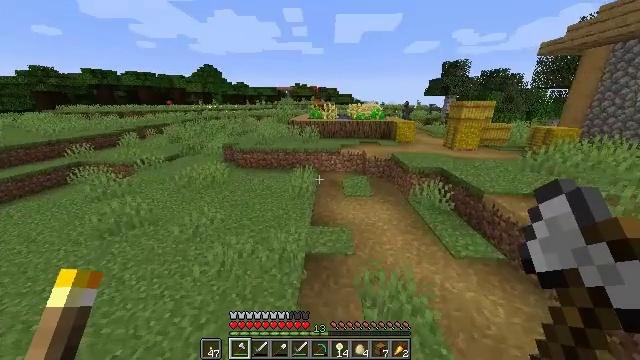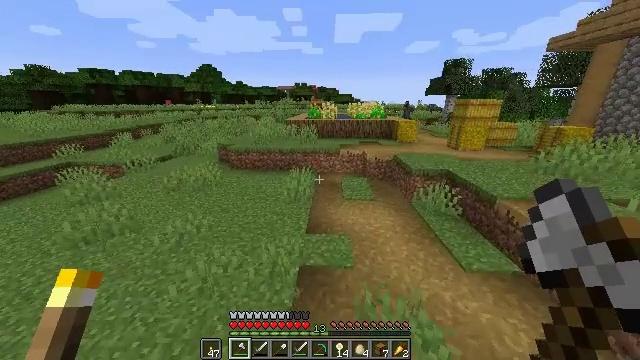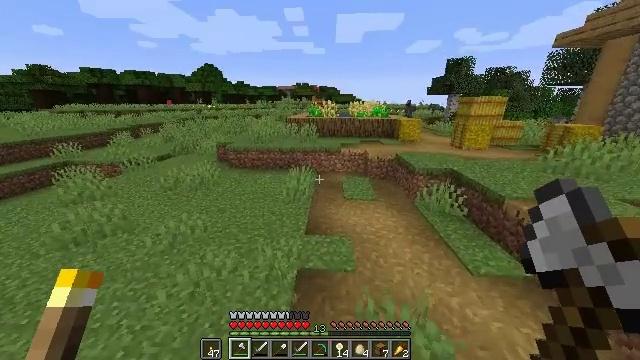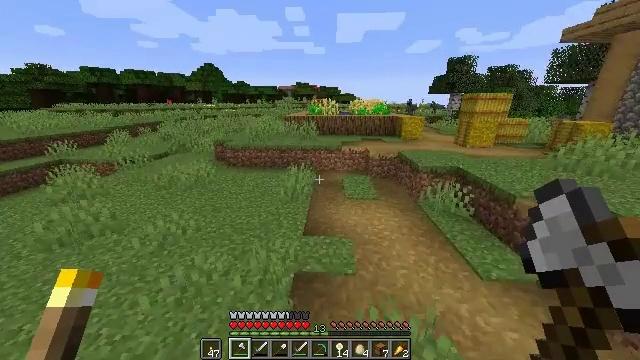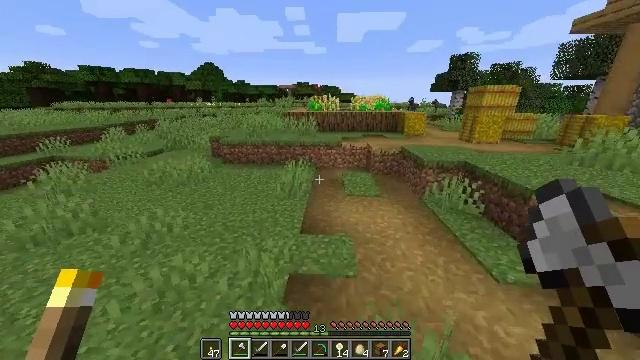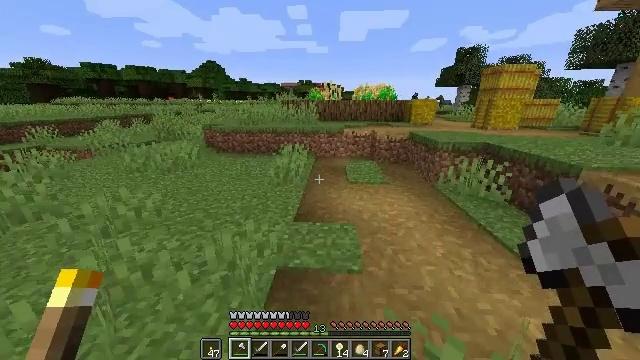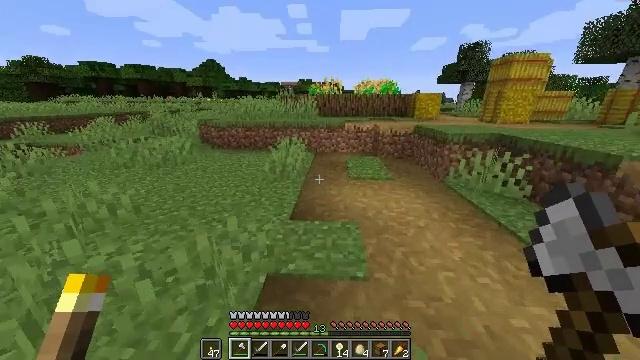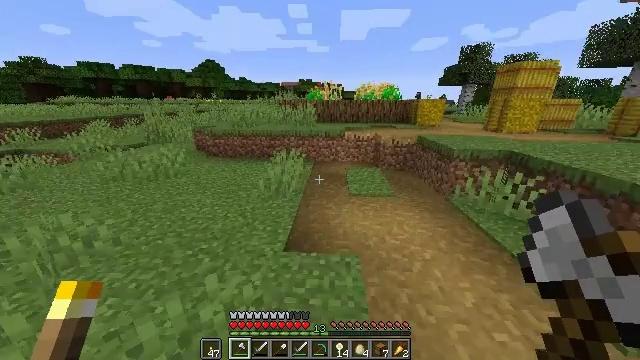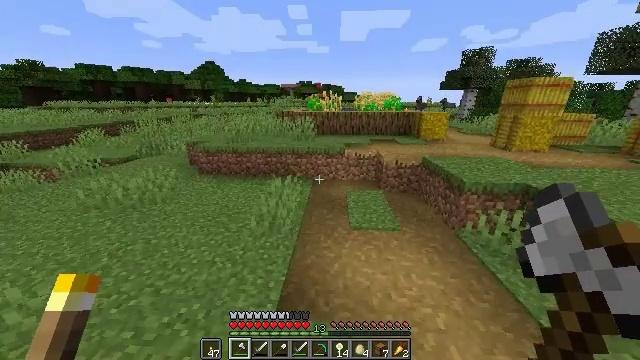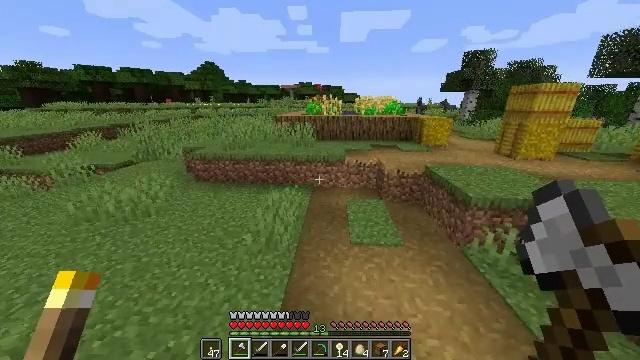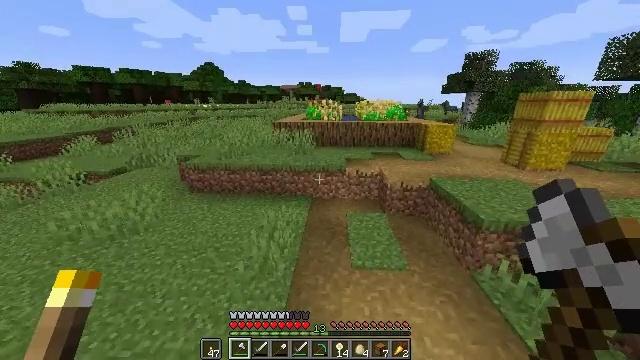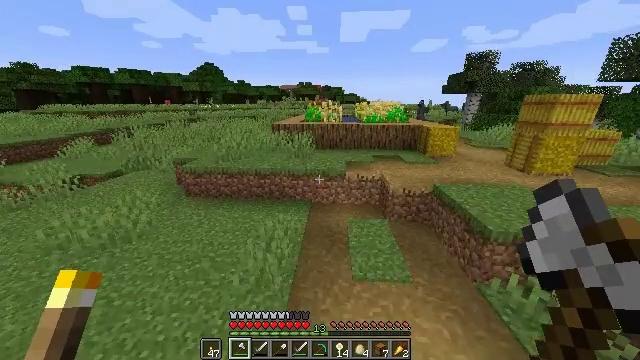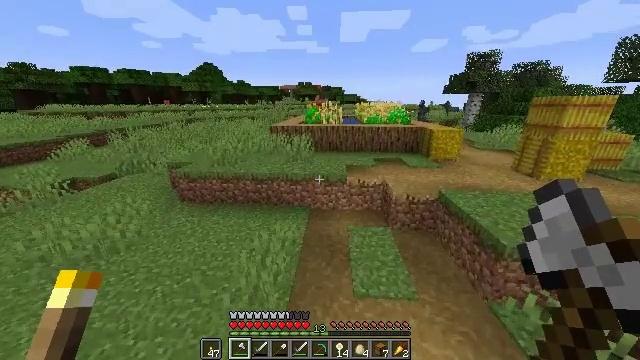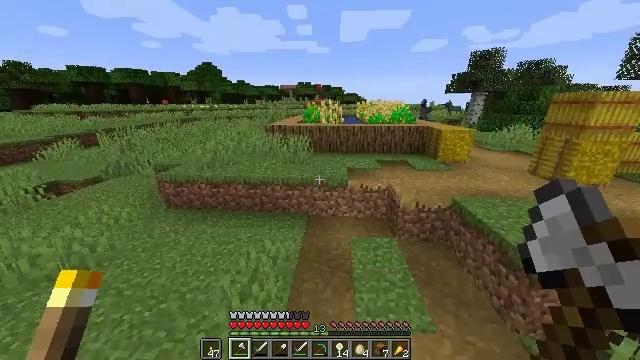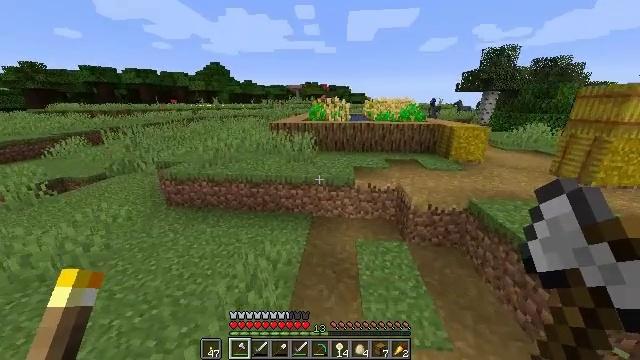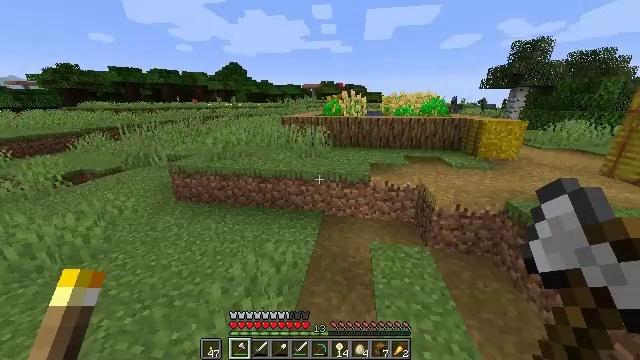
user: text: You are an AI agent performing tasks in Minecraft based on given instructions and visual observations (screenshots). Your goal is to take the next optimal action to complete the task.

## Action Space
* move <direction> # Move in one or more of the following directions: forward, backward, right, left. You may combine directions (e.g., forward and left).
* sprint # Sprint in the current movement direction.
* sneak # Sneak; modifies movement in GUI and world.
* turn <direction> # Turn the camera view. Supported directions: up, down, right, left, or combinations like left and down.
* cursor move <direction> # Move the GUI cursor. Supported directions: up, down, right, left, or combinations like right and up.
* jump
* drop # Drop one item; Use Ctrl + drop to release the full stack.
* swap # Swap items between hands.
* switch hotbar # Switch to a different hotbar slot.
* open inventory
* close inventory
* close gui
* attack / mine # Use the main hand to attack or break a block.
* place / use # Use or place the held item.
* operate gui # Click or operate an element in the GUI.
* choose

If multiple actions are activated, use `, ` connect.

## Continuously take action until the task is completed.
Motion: motion action
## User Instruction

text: Retrieve carrots by attacking the plant.
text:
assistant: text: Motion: move forward, jump
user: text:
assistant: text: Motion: move forward, jump
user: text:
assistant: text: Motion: move forward, jump
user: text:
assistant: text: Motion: move forward, jump
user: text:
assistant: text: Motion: move forward, jump
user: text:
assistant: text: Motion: move forward, jump
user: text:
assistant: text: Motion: move forward, sprint, jump
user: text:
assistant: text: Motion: move forward, sprint, jump
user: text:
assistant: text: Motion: move forward, sprint, jump
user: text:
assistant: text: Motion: move forward, sprint, jump
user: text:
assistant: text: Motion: move forward, jump
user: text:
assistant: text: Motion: move forward, jump
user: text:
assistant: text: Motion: move forward, jump
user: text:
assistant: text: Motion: move forward, turn left, jump
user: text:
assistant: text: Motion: move forward, turn left, jump
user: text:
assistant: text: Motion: move forward, turn left and down, jump
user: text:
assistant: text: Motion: move forward, turn left, jump
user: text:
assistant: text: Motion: move forward, jump
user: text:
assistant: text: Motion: move forward, jump
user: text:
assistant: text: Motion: move forward, sprint, jump
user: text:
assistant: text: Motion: move forward, sprint, jump
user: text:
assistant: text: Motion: move forward, sprint, jump
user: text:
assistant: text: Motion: move forward, sprint, jump
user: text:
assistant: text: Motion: move forward, jump
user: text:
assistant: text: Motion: move forward, jump
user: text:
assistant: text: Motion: move forward, jump
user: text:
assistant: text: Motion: move forward, jump
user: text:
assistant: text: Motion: move forward, jump
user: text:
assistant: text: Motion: move forward, jump
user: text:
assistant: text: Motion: move forward, sprint, jump